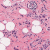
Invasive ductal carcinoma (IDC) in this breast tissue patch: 1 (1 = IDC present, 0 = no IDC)